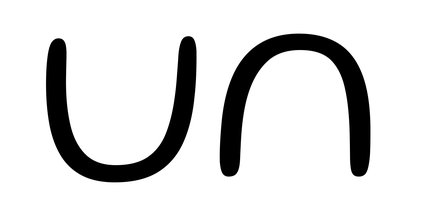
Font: Gluten_ExtraLight